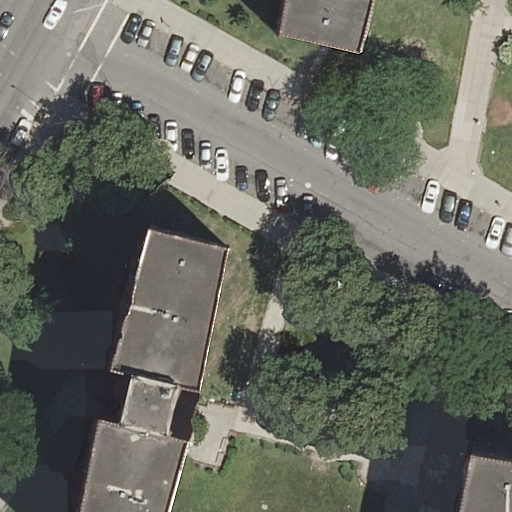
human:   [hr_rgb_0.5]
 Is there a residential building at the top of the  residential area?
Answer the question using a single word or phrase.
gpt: no

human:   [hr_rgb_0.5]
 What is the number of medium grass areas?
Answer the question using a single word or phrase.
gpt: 2

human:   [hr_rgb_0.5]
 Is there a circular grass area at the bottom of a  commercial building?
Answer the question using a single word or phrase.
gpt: no

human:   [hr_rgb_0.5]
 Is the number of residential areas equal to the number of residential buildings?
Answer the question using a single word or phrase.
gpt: no

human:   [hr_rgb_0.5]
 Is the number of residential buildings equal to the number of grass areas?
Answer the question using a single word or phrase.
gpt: no

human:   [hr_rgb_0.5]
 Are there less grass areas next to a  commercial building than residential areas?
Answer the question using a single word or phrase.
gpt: yes

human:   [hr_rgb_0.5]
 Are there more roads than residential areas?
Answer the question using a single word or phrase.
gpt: yes

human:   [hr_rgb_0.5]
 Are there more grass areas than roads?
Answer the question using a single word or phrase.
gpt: no

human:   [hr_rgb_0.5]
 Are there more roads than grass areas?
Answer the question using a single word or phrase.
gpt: yes

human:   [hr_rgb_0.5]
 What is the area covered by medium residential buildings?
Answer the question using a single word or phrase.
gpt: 208m2

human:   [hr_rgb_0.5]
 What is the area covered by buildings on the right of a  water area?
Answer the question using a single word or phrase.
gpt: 0m2

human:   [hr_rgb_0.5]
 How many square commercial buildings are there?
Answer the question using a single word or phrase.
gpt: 0

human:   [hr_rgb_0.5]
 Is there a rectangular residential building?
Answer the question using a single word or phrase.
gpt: yes

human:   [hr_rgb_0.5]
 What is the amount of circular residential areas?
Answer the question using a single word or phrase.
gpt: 0

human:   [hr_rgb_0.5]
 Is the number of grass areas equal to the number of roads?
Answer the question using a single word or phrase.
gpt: no

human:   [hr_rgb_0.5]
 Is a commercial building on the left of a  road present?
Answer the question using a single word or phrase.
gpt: no

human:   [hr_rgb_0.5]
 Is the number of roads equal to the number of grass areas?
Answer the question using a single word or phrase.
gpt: no

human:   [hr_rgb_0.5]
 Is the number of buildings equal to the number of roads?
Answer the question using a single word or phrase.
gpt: no

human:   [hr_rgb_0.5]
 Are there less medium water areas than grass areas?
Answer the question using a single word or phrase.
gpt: yes

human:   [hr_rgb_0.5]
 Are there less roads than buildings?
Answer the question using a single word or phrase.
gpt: no

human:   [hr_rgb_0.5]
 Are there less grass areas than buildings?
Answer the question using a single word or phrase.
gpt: no

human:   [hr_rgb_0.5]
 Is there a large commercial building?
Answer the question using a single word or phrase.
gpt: no

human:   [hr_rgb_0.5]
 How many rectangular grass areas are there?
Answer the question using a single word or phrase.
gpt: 1

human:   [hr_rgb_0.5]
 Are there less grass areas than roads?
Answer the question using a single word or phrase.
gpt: yes

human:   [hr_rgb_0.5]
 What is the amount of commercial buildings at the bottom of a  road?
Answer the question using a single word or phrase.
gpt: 0

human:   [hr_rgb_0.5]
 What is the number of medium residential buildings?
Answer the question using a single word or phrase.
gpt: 1

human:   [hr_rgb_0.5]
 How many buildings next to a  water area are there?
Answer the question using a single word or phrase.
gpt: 0

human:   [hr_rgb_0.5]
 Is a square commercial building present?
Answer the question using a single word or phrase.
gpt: no

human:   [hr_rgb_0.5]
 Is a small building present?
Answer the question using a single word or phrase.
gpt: no

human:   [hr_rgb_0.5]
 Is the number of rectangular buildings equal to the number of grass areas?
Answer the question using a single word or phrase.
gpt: no

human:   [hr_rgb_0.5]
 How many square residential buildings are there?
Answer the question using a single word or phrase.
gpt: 0

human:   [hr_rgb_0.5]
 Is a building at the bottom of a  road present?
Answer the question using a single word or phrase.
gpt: yes

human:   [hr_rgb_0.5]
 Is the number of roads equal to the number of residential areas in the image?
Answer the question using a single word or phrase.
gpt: no

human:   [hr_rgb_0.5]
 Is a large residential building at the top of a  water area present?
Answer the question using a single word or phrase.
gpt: no

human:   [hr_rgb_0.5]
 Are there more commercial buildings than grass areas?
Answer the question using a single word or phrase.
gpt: no

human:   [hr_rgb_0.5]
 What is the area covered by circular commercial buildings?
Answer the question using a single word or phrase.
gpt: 0m2